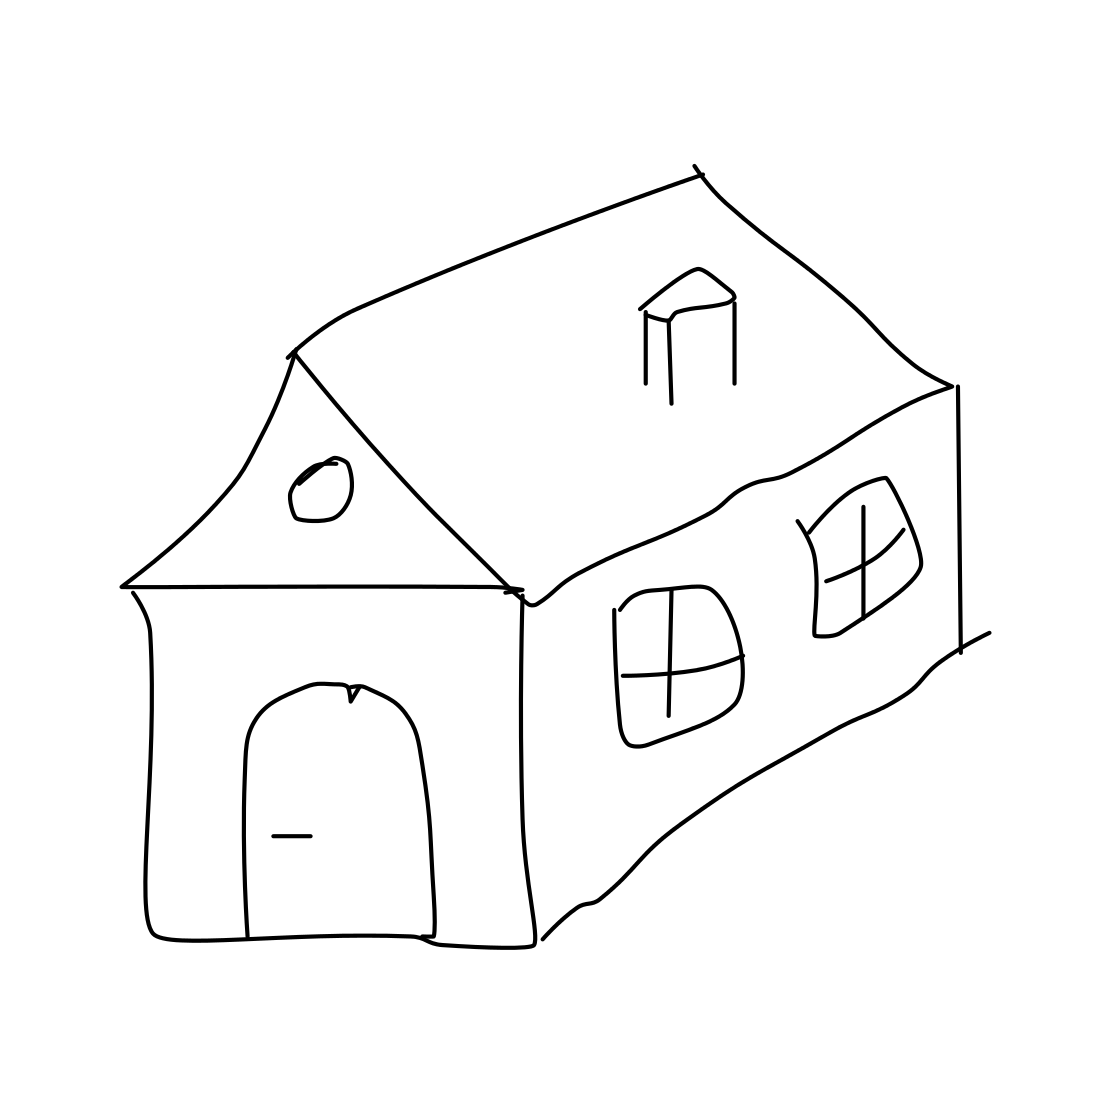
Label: house